Question: I am developing a bespoke pricing matrix for a client, they have codes to distinguish products with different options, there are 6 different variations for one code, as there are 6 different types of material that incur different costs, other bolt ons also change the code and the costs based on the material... and so on.
I'll start by showing you my prices database structure (MySQL)
'''
|------
|Field|Type|Null|Default
|------
|//**id**//|mediumint(9)|No|
|jp_code|varchar(7)|No|
|brand_rate|text|No|
|price_25|text|No|
|price_50|text|No|
|price_100|text|No|
|price_250|text|No|
|price_500|text|No|
|price_1000|text|No|
'''
I store all 6 prices for each code as JSON in the prices and brand rate field, this is processed by JS later on.
So a typical entry for that database looks like this:
'''
|1|JP6000|["F","F","n\/a","F","F","F"]|["2.92","2.92","n\/a","4.86","6.35","7.62"]|["2.77","2.77","n\/a","4.62","6.03","7.24"]|["2.55","2.55","4.21","4.25","5.55","6.66"]|["2.45","2.45","3.83","4.08","5.33","6.40"]|["2.38","2.38","3.64","3.96","5.17","6.20"]|["2.50","2.33","3.47","3.89","5.08","6.10"]
'''
The client needs to be able to upload a CSV, which can seamlessly update these prices.
The CSV file will look like this:

If you take a look at the MySQL row entry you should be able to marry up the data, so onto the problem!
I am using this to work with CSV files:
parseCSV v0.4.3 beta
<URL>
I have got this to group all the results by the JP Code like this:
'''
array(2) {
["JP6000"]=>
array(6) {
[0]=>
array(9) {
["Code"]=>
string(6) "JP6000"
["Brand Rate"]=>
string(1) "F"
["Price_25"]=>
string(4) "2.92"
["Price_50"]=>
string(4) "2.77"
["Price_100"]=>
string(4) "2.55"
["Price_250"]=>
string(4) "2.45"
["Price_500"]=>
string(4) "2.38"
["Price_1000"]=>
string(4) "2.33"
["Material"]=>
string(10) "Belluno PU"
}
[1]=>
array(9) {
["Code"]=>
string(6) "JP6000"
["Brand Rate"]=>
string(1) "F"
["Price_25"]=>
string(4) "2.92"
["Price_50"]=>
string(4) "2.77"
["Price_100"]=>
string(4) "2.55"
["Price_250"]=>
string(4) "2.45"
["Price_500"]=>
string(4) "2.38"
["Price_1000"]=>
string(4) "2.33"
["Material"]=>
string(9) "Torino PU"
}
[2]=>
array(9) {
["Code"]=>
string(6) "JP6000"
["Brand Rate"]=>
string(3) "n/a"
["Price_25"]=>
string(3) "n/a"
["Price_50"]=>
string(3) "n/a"
["Price_100"]=>
string(4) "4.21"
["Price_250"]=>
string(4) "3.83"
["Price_500"]=>
string(4) "3.64"
["Price_1000"]=>
string(4) "3.47"
["Material"]=>
string(11) "Full Colour"
}
[3]=>
array(9) {
["Code"]=>
string(6) "JP6000"
["Brand Rate"]=>
string(1) "F"
["Price_25"]=>
string(4) "4.86"
["Price_50"]=>
string(4) "4.62"
["Price_100"]=>
string(4) "4.25"
["Price_250"]=>
string(4) "4.08"
["Price_500"]=>
string(4) "3.96"
["Price_1000"]=>
string(4) "3.89"
["Material"]=>
string(8) "Finecell"
}
[4]=>
array(9) {
["Code"]=>
string(6) "JP6000"
["Brand Rate"]=>
string(1) "F"
["Price_25"]=>
string(4) "6.35"
["Price_50"]=>
string(4) "6.03"
["Price_100"]=>
string(4) "5.55"
["Price_250"]=>
string(4) "5.33"
["Price_500"]=>
string(4) "5.17"
["Price_1000"]=>
string(4) "5.08"
["Material"]=>
string(5) "Nappa"
}
[5]=>
array(9) {
["Code"]=>
string(6) "JP6000"
["Brand Rate"]=>
string(1) "F"
["Price_25"]=>
string(4) "7.62"
["Price_50"]=>
string(4) "7.24"
["Price_100"]=>
string(4) "6.66"
["Price_250"]=>
string(3) "6.4"
["Price_500"]=>
string(3) "6.2"
["Price_1000"]=>
string(3) "6.1"
["Material"]=>
string(8) "Richmond"
}
}
["JP6010"]=>
array(6) {
[0]=>
array(9) {
["Code"]=>
string(6) "JP6010"
["Brand Rate"]=>
string(1) "F"
["Price_25"]=>
string(4) "3.41"
["Price_50"]=>
string(4) "3.24"
["Price_100"]=>
string(4) "2.98"
["Price_250"]=>
string(4) "2.86"
["Price_500"]=>
string(4) "2.78"
["Price_1000"]=>
string(4) "2.73"
["Material"]=>
string(10) "Belluno PU"
}
[1]=>
array(9) {
["Code"]=>
string(6) "JP6010"
["Brand Rate"]=>
string(1) "F"
["Price_25"]=>
string(4) "3.41"
["Price_50"]=>
string(4) "3.24"
["Price_100"]=>
string(4) "2.98"
["Price_250"]=>
string(4) "2.86"
["Price_500"]=>
string(4) "2.78"
["Price_1000"]=>
string(4) "2.73"
["Material"]=>
string(9) "Torino PU"
}
[2]=>
array(9) {
["Code"]=>
string(6) "JP6010"
["Brand Rate"]=>
string(3) "n/a"
["Price_25"]=>
string(3) "n/a"
["Price_50"]=>
string(3) "n/a"
["Price_100"]=>
string(4) "4.77"
["Price_250"]=>
string(4) "4.33"
["Price_500"]=>
string(4) "4.13"
["Price_1000"]=>
string(4) "3.93"
["Material"]=>
string(11) "Full Colour"
}
[3]=>
array(9) {
["Code"]=>
string(6) "JP6010"
["Brand Rate"]=>
string(1) "F"
["Price_25"]=>
string(4) "5.41"
["Price_50"]=>
string(4) "5.14"
["Price_100"]=>
string(4) "4.74"
["Price_250"]=>
string(4) "4.55"
["Price_500"]=>
string(4) "4.41"
["Price_1000"]=>
string(4) "4.33"
["Material"]=>
string(8) "Finecell"
}
[4]=>
array(9) {
["Code"]=>
string(6) "JP6010"
["Brand Rate"]=>
string(1) "F"
["Price_25"]=>
string(3) "6.9"
["Price_50"]=>
string(4) "6.56"
["Price_100"]=>
string(4) "6.04"
["Price_250"]=>
string(3) "5.8"
["Price_500"]=>
string(4) "5.63"
["Price_1000"]=>
string(4) "5.52"
["Material"]=>
string(5) "Nappa"
}
[5]=>
array(9) {
["Code"]=>
string(6) "JP6010"
["Brand Rate"]=>
string(1) "F"
["Price_25"]=>
string(4) "8.28"
["Price_50"]=>
string(4) "7.87"
["Price_100"]=>
string(4) "7.25"
["Price_250"]=>
string(4) "6.96"
["Price_500"]=>
string(4) "6.76"
["Price_1000"]=>
string(4) "6.62"
["Material"]=>
string(8) "Richmond"
}
}
}
array(2) {
["JP6000"]=>
array(6) {
[0]=>
array(9) {
["Code"]=>
string(6) "JP6000"
["Brand Rate"]=>
string(1) "F"
["Price_25"]=>
string(4) "2.92"
["Price_50"]=>
string(4) "2.77"
["Price_100"]=>
string(4) "2.55"
["Price_250"]=>
string(4) "2.45"
["Price_500"]=>
string(4) "2.38"
["Price_1000"]=>
string(4) "2.33"
["Material"]=>
string(10) "Belluno PU"
}
[1]=>
array(9) {
["Code"]=>
string(6) "JP6000"
["Brand Rate"]=>
string(1) "F"
["Price_25"]=>
string(4) "2.92"
["Price_50"]=>
string(4) "2.77"
["Price_100"]=>
string(4) "2.55"
["Price_250"]=>
string(4) "2.45"
["Price_500"]=>
string(4) "2.38"
["Price_1000"]=>
string(4) "2.33"
["Material"]=>
string(9) "Torino PU"
}
[2]=>
array(9) {
["Code"]=>
string(6) "JP6000"
["Brand Rate"]=>
string(3) "n/a"
["Price_25"]=>
string(3) "n/a"
["Price_50"]=>
string(3) "n/a"
["Price_100"]=>
string(4) "4.21"
["Price_250"]=>
string(4) "3.83"
["Price_500"]=>
string(4) "3.64"
["Price_1000"]=>
string(4) "3.47"
["Material"]=>
string(11) "Full Colour"
}
[3]=>
array(9) {
["Code"]=>
string(6) "JP6000"
["Brand Rate"]=>
string(1) "F"
["Price_25"]=>
string(4) "4.86"
["Price_50"]=>
string(4) "4.62"
["Price_100"]=>
string(4) "4.25"
["Price_250"]=>
string(4) "4.08"
["Price_500"]=>
string(4) "3.96"
["Price_1000"]=>
string(4) "3.89"
["Material"]=>
string(8) "Finecell"
}
[4]=>
array(9) {
["Code"]=>
string(6) "JP6000"
["Brand Rate"]=>
string(1) "F"
["Price_25"]=>
string(4) "6.35"
["Price_50"]=>
string(4) "6.03"
["Price_100"]=>
string(4) "5.55"
["Price_250"]=>
string(4) "5.33"
["Price_500"]=>
string(4) "5.17"
["Price_1000"]=>
string(4) "5.08"
["Material"]=>
string(5) "Nappa"
}
[5]=>
array(9) {
["Code"]=>
string(6) "JP6000"
["Brand Rate"]=>
string(1) "F"
["Price_25"]=>
string(4) "7.62"
["Price_50"]=>
string(4) "7.24"
["Price_100"]=>
string(4) "6.66"
["Price_250"]=>
string(3) "6.4"
["Price_500"]=>
string(3) "6.2"
["Price_1000"]=>
string(3) "6.1"
["Material"]=>
string(8) "Richmond"
}
}
["JP6010"]=>
array(6) {
[0]=>
array(9) {
["Code"]=>
string(6) "JP6010"
["Brand Rate"]=>
string(1) "F"
["Price_25"]=>
string(4) "3.41"
["Price_50"]=>
string(4) "3.24"
["Price_100"]=>
string(4) "2.98"
["Price_250"]=>
string(4) "2.86"
["Price_500"]=>
string(4) "2.78"
["Price_1000"]=>
string(4) "2.73"
["Material"]=>
string(10) "Belluno PU"
}
[1]=>
array(9) {
["Code"]=>
string(6) "JP6010"
["Brand Rate"]=>
string(1) "F"
["Price_25"]=>
string(4) "3.41"
["Price_50"]=>
string(4) "3.24"
["Price_100"]=>
string(4) "2.98"
["Price_250"]=>
string(4) "2.86"
["Price_500"]=>
string(4) "2.78"
["Price_1000"]=>
string(4) "2.73"
["Material"]=>
string(9) "Torino PU"
}
[2]=>
array(9) {
["Code"]=>
string(6) "JP6010"
["Brand Rate"]=>
string(3) "n/a"
["Price_25"]=>
string(3) "n/a"
["Price_50"]=>
string(3) "n/a"
["Price_100"]=>
string(4) "4.77"
["Price_250"]=>
string(4) "4.33"
["Price_500"]=>
string(4) "4.13"
["Price_1000"]=>
string(4) "3.93"
["Material"]=>
string(11) "Full Colour"
}
[3]=>
array(9) {
["Code"]=>
string(6) "JP6010"
["Brand Rate"]=>
string(1) "F"
["Price_25"]=>
string(4) "5.41"
["Price_50"]=>
string(4) "5.14"
["Price_100"]=>
string(4) "4.74"
["Price_250"]=>
string(4) "4.55"
["Price_500"]=>
string(4) "4.41"
["Price_1000"]=>
string(4) "4.33"
["Material"]=>
string(8) "Finecell"
}
[4]=>
array(9) {
["Code"]=>
string(6) "JP6010"
["Brand Rate"]=>
string(1) "F"
["Price_25"]=>
string(3) "6.9"
["Price_50"]=>
string(4) "6.56"
["Price_100"]=>
string(4) "6.04"
["Price_250"]=>
string(3) "5.8"
["Price_500"]=>
string(4) "5.63"
["Price_1000"]=>
string(4) "5.52"
["Material"]=>
string(5) "Nappa"
}
[5]=>
array(9) {
["Code"]=>
string(6) "JP6010"
["Brand Rate"]=>
string(1) "F"
["Price_25"]=>
string(4) "8.28"
["Price_50"]=>
string(4) "7.87"
["Price_100"]=>
string(4) "7.25"
["Price_250"]=>
string(4) "6.96"
["Price_500"]=>
string(4) "6.76"
["Price_1000"]=>
string(4) "6.62"
["Material"]=>
string(8) "Richmond"
}
}
}
'''
So what I need to do is further group this data and convert it into a JSON string like you see in the MySQL records using the information for each code.
The first entry for price_25 json array for JP6000 would be 2.92 and the second 2.92 - third being n/a
This also needs to loop through and update each mysql row accordingly based on the JP Code being the primary key.
I hope this all makes sense? very tricky!
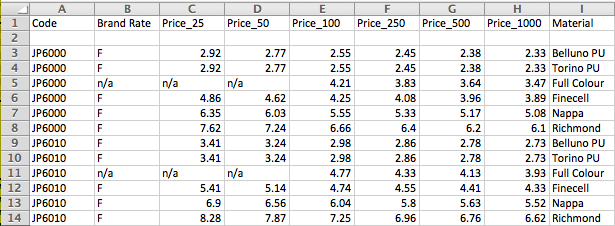
Answer: '''
$rows = array();
$format = array('brand_rate'=>'Brand Rate','price_25'=>'Price_25','price_50'=>'Price_50','price_100'=>'Price_100','price_250'=>'Price_250','price_500'=>'Price_500','price_1000'=>'Price_1000');
// Build $rows array
foreach ($groupedData as $jpCode => $jpData) {
foreach ($jpData as $rowIndex => $rowData) {
foreach ($format as $csvCol) {
$rows[$jpCode][$csvCol][$rowIndex] = $rowData[$csvCol];
}
}
}
// Loop through $rows and INSERT them
foreach ($rows as $jpCode => $row) {
$cols = $vals = $duplicates = array();
foreach ($format as $sqlCol => $csvCol) {
$val = mysql_real_escape_string(json_encode($row[$csvCol]));
$duplicates[] = "'$sqlCol' = '$val'";
$cols[] = $sqlCol;
$vals[] = $val;
}
$query = "INSERT INTO 'dbname'.'tablename' ('jp_code','".implode('','',$cols)."') VALUES ('$jpCode','".implode("','",$vals)."') ON DUPLICATE KEY UPDATE ".implode(", ",$duplicates);
mysql_query($query);
}
'''
This makes a lot of assumptions, like you are using MySQL, you are using the old-style MySQL extension and not PDO, that your parsed data is stored in a variable called '$groupedData', etc etc.
There will be considerable optimisation that can be performed on it, I hate to use that many 'foreach' loops but this is just a quick example. You will probably want to add a unique index on 'jp_code' (if there isn't one already) and add an 'ON DUPLICATE KEY UPDATE' to the query.
I have not tested it so it may not 100% correct but I'm fairly sure it will give you a prod in the right direction at the very least.
Note that this will put your fields into the database as JSON objects, not arrays, but they should (hopefully) still work in the same way as you expect them to at the JS side...
Also note I haven't done anything with the 'Material' CSV field as it is missing from your DB schema.
I have also just added an 'ON DUPLICATE KEY UPDATE' clause to the query code.